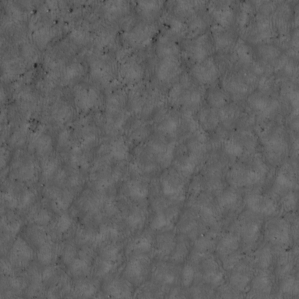
Label: non_frost